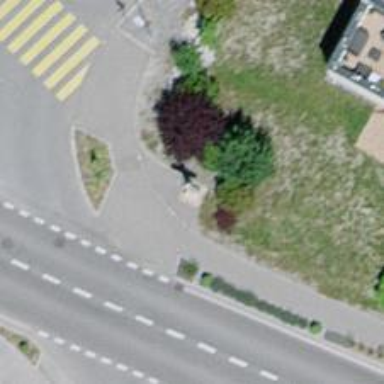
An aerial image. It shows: Wayside cross with historic significance.